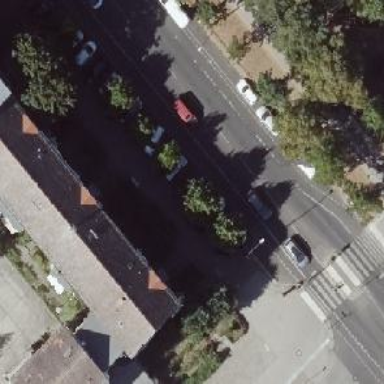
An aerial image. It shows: There is collision protection around obstacle in the parking area.